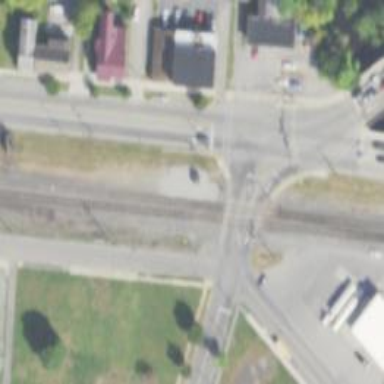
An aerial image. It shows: Level crossing with lights and barriers.